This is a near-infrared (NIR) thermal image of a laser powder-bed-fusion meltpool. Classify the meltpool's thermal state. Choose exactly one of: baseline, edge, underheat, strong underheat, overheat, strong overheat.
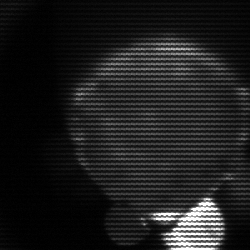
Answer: edge